Question: User can define at Data Usage screen a limite and/or a warning limit for mobile data usage. So how can I get this information by code?
Screen of Data Usage configuration of native OS.

I wanna the limit value and warning value.
I've already tried this but not work and always return NULL to both:
'''
final Long recommendedBytes = DownloadManager.getRecommendedMaxBytesOverMobile( this.context );
final Long maximumBytes = DownloadManager.getMaxBytesOverMobile( this.context );
// recommendedBytes and maximumBytes are NULL
'''
And <URL> class just have a data transferred not the limits.
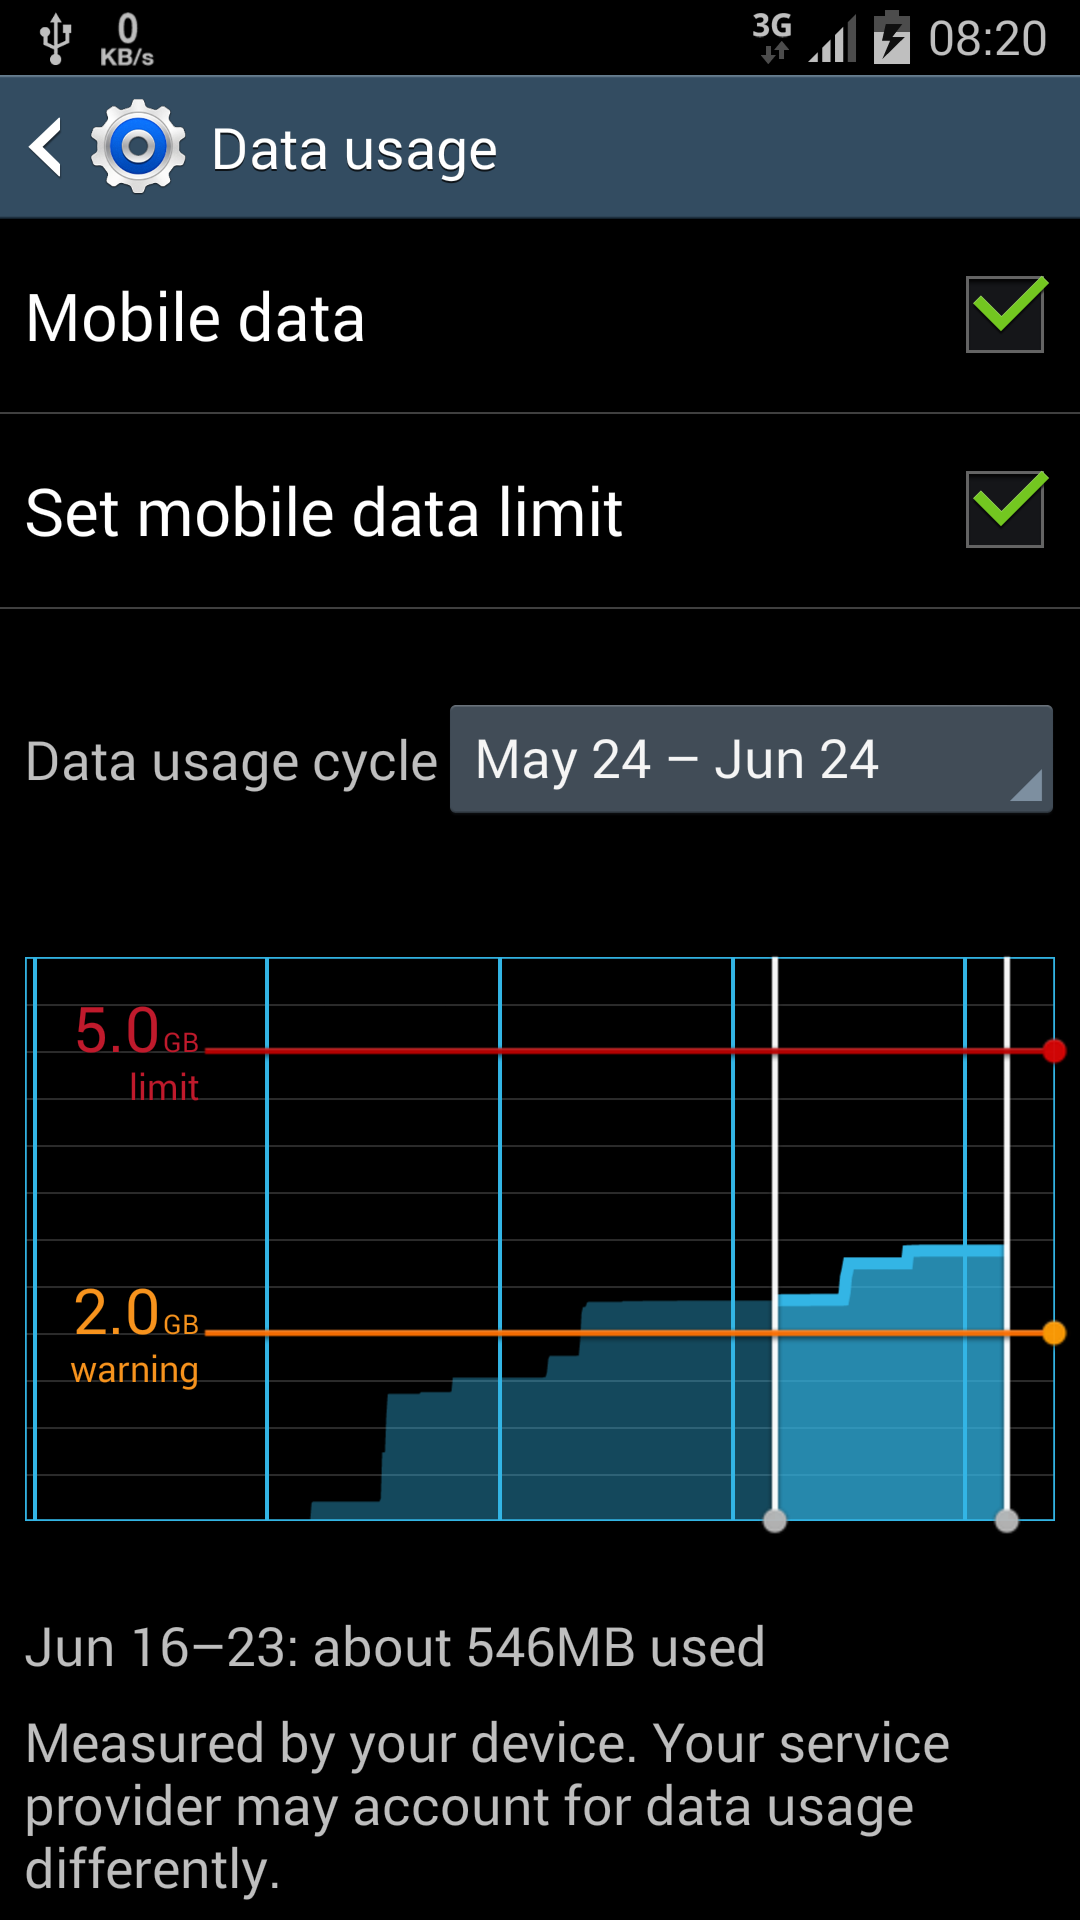
Answer: After days searching and research about this problem I couldn't find a answer for that. Bellow I will lift every attempt that I did.
<URL>
> With this class you can start download over any network or device
state and it will handle all states e.g. network loss, device reboot,
etc...There are two methods called <URL> and
<URL>, they was a pretty candidate
to solve this problem at first time. But after code tests and
<URL> research I'd found that there is
no way to get thoose values by DownloadManager.Thoose methods call <URL> with they
respective labels
<URL> and
<URL> in
the turn makes a call to a lazy <URL> map inside inside a
inner class called <URL>.Ok so far but none of inner classes or 'Settings' implementation it
self use 'DOWNLOAD_MAX_BYTES_OVER_MOBILE' or
'DOWNLOAD_RECOMMENDED_MAX_BYTES_OVER_MOBILE' inside.I considered the lazy map was populate by a third entity, what
actually happens, so I found the <URL> 'Settings'
inner class that handle the new values to lazy map. The
<URL> is a 'protected' method call by 'Settings.Secure'
and 'Settings.System' inner classes (calls of <URL> and
<URL>.
<URL>
> Just a quick look on official reference I could notice that it will
not help me because this class just provide the amount of bytes and
packages that was trafficked since last device boot.<URL>
<URL>
> As @bina posted <URL> the both classes are hidden and could not
be use by normal apps e.g. that will be published in Google Play.<URL>
<URL>
> In short, you just can get the <URL> that not provide
much information about user preferences (really none!). Just provide
informations about network and e.g. mobile network provider.<URL>
After all I assume that no way to get this information nowadays. Please if you read it and found a way post here!
Thanks for all.